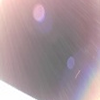
Label: sunburn